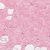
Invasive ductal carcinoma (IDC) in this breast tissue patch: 0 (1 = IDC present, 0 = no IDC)